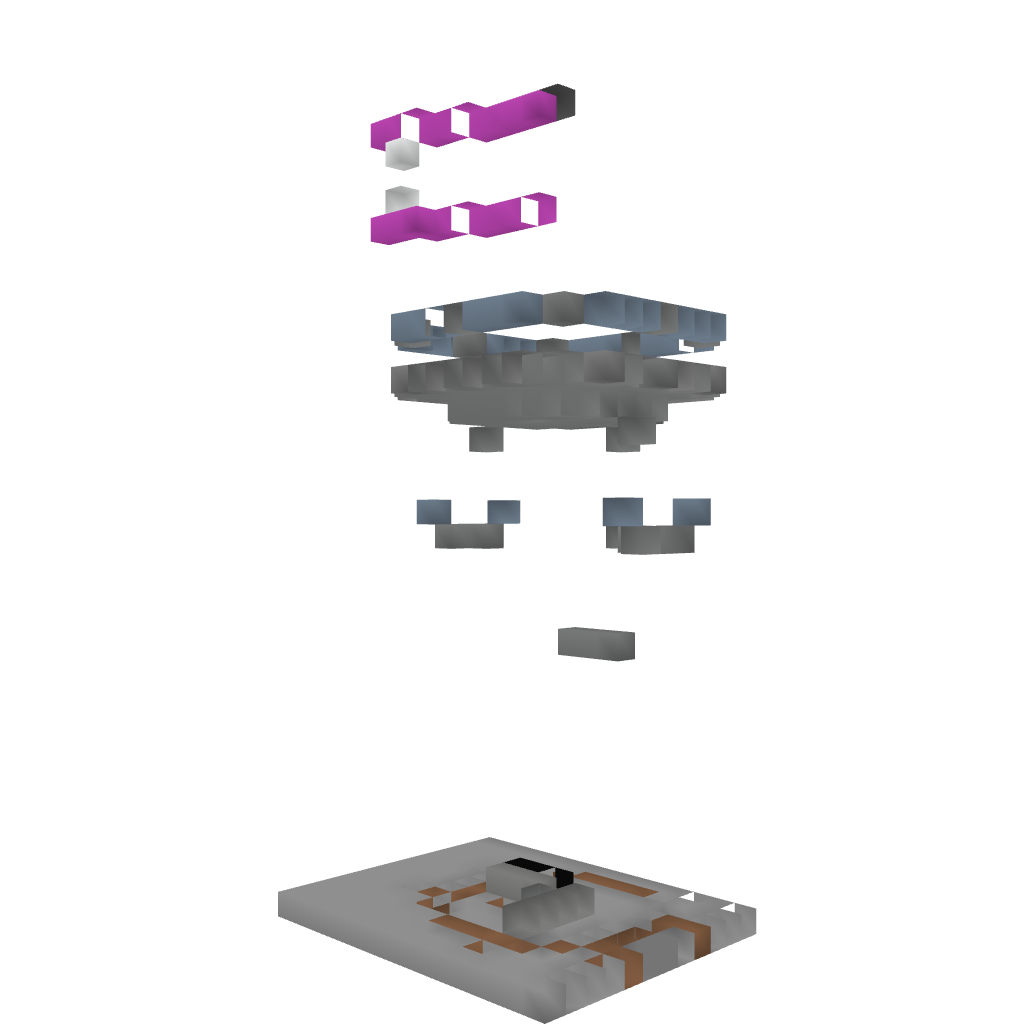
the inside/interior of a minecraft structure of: Fort Tower